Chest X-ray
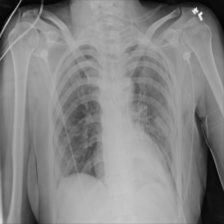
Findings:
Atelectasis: negative
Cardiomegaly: negative
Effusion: negative
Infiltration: negative
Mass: negative
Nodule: negative
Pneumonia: negative
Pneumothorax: negative
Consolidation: negative
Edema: negative
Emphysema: negative
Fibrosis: negative
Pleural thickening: negative
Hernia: negative